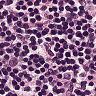
Metastatic tissue present: no